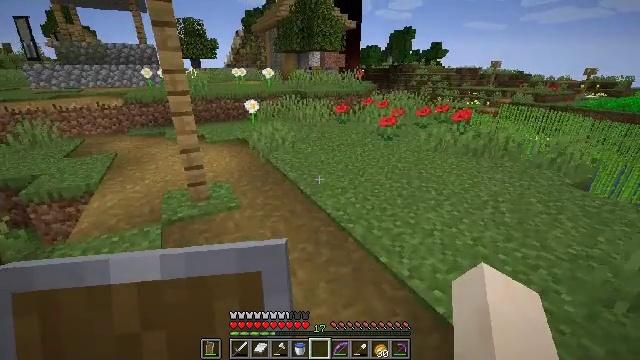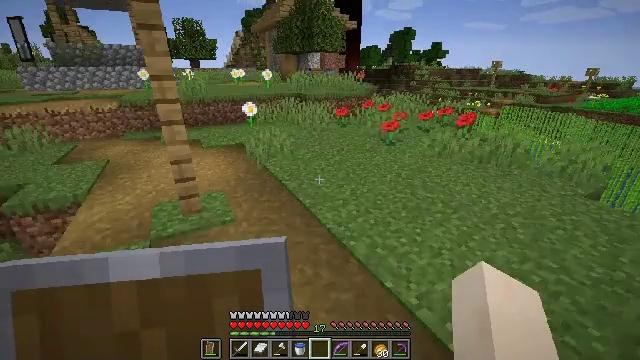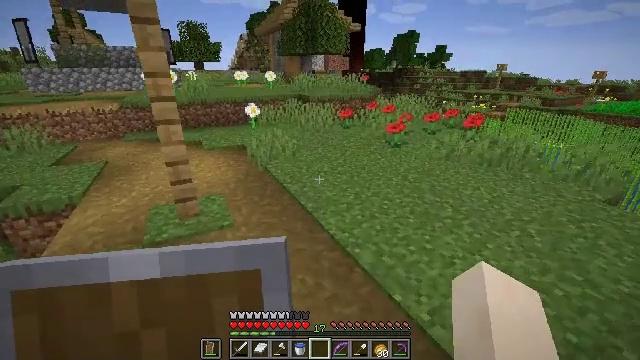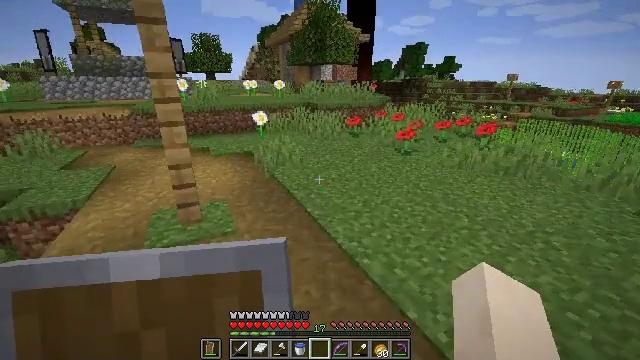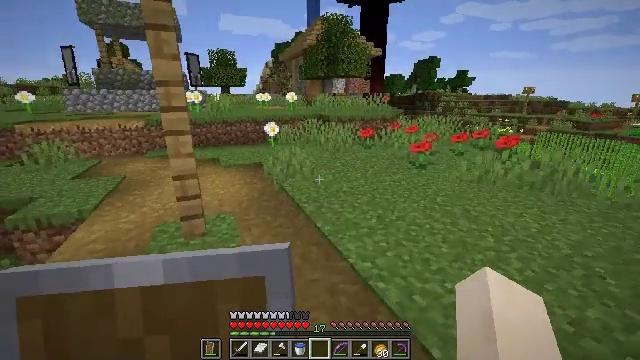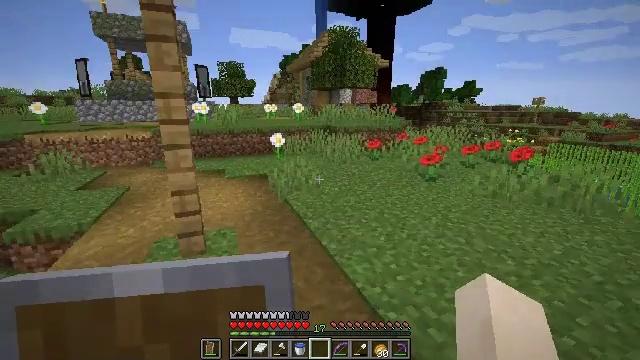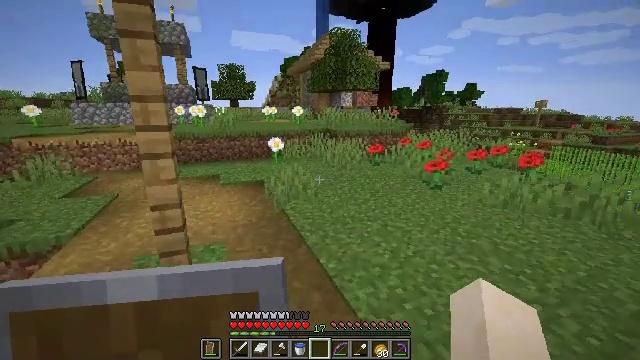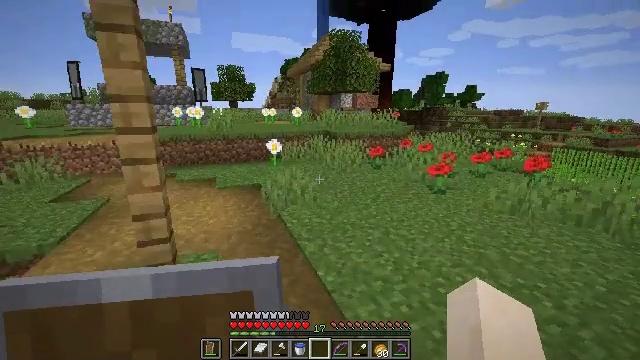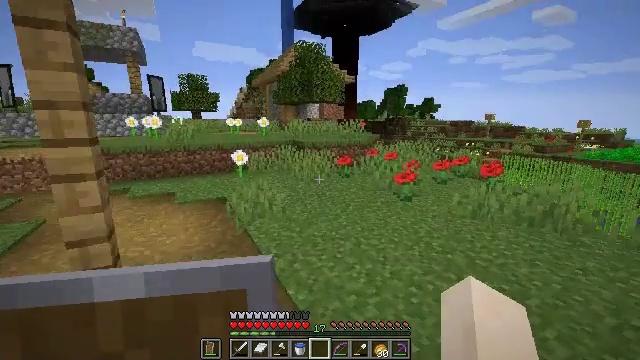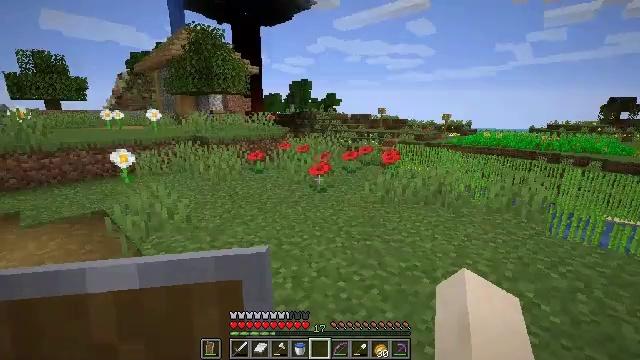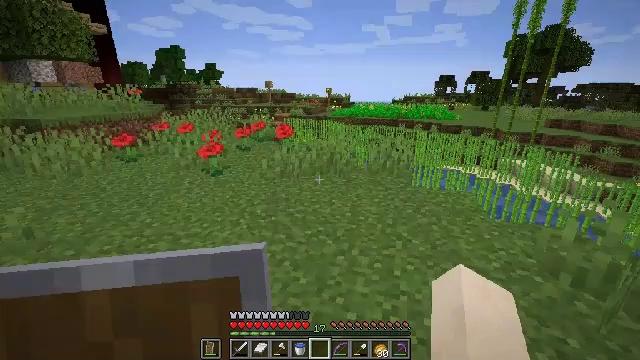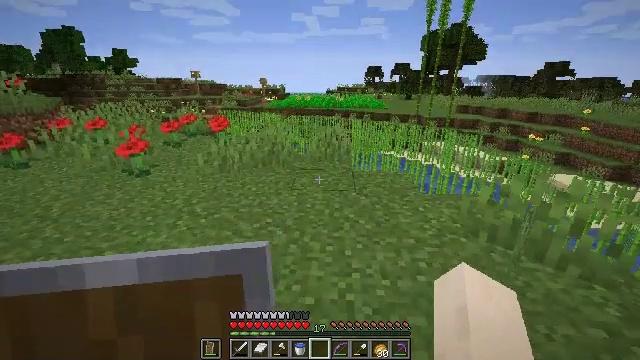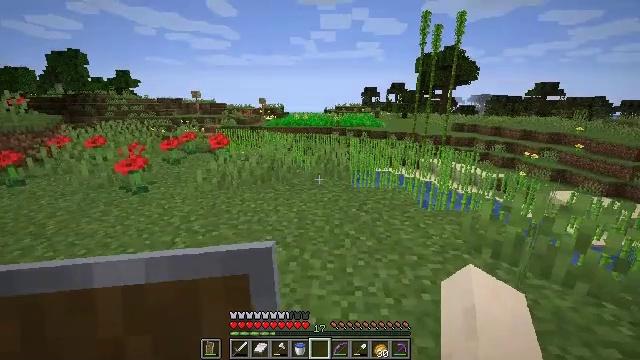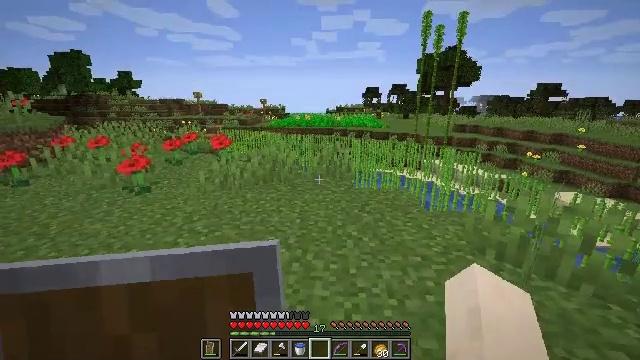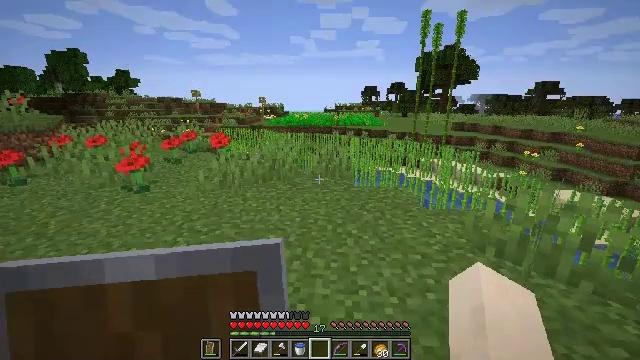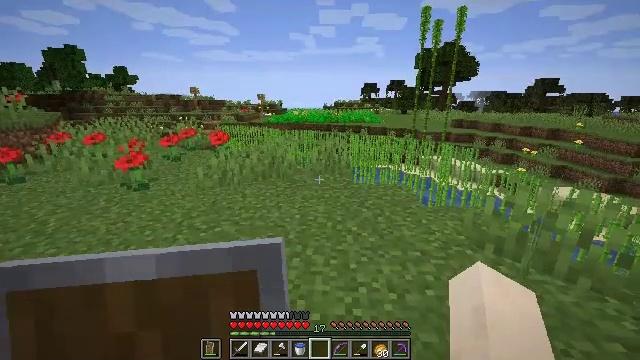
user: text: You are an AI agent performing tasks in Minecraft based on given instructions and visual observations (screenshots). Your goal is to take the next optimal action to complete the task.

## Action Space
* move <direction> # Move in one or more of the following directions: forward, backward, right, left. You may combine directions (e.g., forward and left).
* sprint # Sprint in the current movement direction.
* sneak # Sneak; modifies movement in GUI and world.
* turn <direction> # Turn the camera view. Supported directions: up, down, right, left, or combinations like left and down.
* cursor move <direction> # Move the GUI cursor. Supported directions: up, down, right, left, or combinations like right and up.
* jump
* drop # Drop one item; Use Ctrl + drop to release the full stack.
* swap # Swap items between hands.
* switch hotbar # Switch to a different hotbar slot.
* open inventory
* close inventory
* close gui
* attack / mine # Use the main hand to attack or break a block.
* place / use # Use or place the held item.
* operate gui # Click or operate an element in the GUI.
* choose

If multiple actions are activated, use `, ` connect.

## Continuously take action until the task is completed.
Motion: motion action
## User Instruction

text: Dig up some sand.
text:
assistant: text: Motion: move forward
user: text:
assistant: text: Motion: move forward
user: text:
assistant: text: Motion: move forward, turn left and up
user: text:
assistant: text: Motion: move forward, turn left and up
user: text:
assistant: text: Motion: move forward, turn left and up
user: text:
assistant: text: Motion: move forward
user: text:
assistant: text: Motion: move forward
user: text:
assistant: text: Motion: move forward, turn right and up
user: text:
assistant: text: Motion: turn right and down
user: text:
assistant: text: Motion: turn right and down
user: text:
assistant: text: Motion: turn right and down
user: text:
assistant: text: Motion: turn up
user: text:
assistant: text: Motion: no_op
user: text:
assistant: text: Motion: no_op
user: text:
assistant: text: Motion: no_op
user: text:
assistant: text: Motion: no_op
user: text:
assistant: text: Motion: turn down
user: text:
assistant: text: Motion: turn down
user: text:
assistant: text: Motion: no_op
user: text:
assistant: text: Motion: no_op
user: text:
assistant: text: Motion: no_op
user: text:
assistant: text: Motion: no_op
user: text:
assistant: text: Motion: no_op
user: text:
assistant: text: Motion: no_op
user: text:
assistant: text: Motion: no_op
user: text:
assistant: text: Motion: no_op
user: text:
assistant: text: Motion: no_op
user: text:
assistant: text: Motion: no_op
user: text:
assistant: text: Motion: no_op
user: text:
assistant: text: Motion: no_op